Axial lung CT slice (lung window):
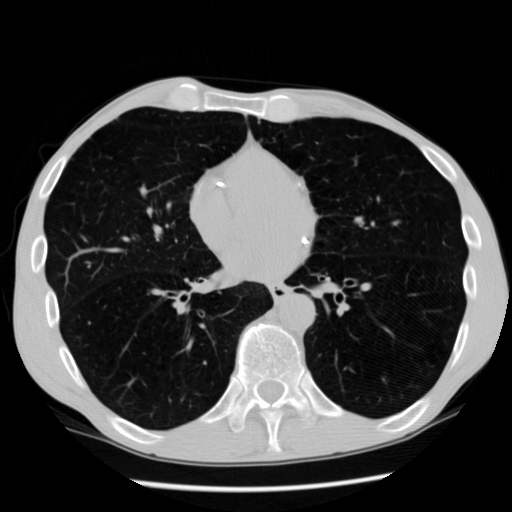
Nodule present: no